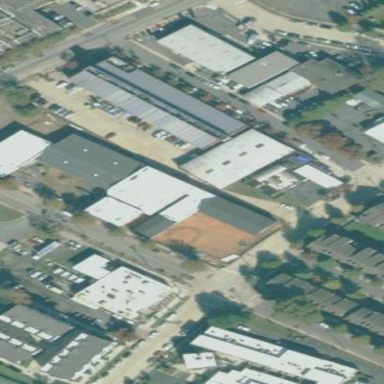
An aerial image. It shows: Commercial building.